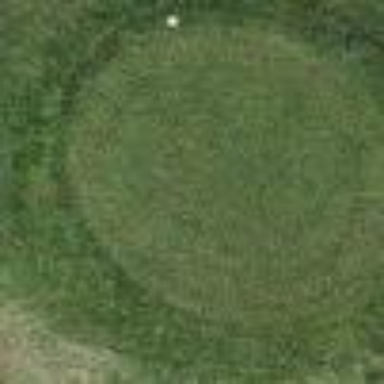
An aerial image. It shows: Grass area designated as golf tee.